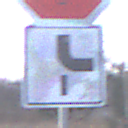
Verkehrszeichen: VerlaufVorfahrtsstrasse10
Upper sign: Stop
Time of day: MorningAfternoon
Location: Outdoor (Nature)
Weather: PartlyCloudy
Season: NotSpecified
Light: Natural